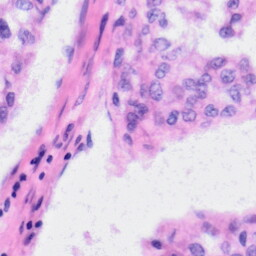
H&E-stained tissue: Liver